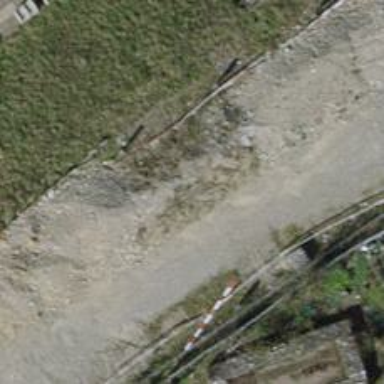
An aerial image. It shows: Abandoned railway yard with one track.